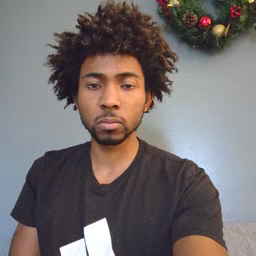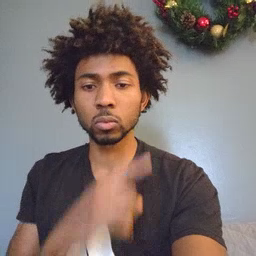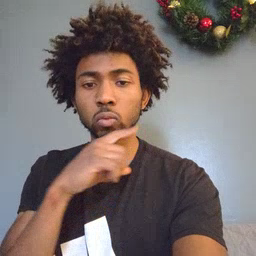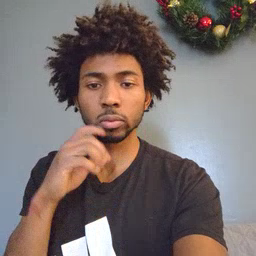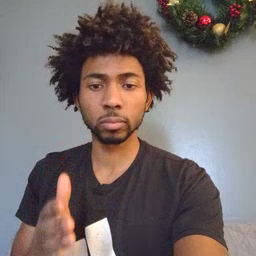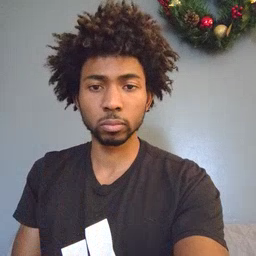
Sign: dryer